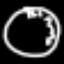
Label: clock